Interaction volume radius: 5 \u00c5
Interaction volume height: 30 \u00c5
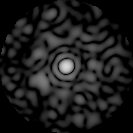
Disorder parameter: 0.8333